This grayscale image was formed by reshaping a rotor test-rig vibration snapshot into a 2-D grid. Diagnose the rotating machine from this image, choosing from: normal, misalignment, unbalance, looseness.
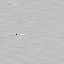
Answer: normal